Question: I am running XAMPP Server V. 3.2.1 on my windows.
I have .htaccess file having the following code:
'''
RewriteEngine On
RewriteCond %{REQUEST_FILENAME} !-f
RewriteCond %{REQUEST_FILENAME} !-d
RewriteRule ^([^/]+)/([^/]+)/?$ /?cmd=$1&caseSno=$2 [NC,L]
RewriteCond %{REQUEST_FILENAME} !-f
RewriteCond %{REQUEST_FILENAME} !-d
RewriteRule ^(.+)/?$ /?cmd=$1 [NC,L]
'''
It working fine for me with two parameters in url and can rewrite my
'''
?cmd=page_name&id=34
'''
like this
'''
localhost/home/34
'''
Now, i am trying to access my other pages which are situated in subdirectory. structure of my directory is here:
'''
Please view the following image for directory structure
'''

Please help me in this i am beginner with .htaccess
Thanks in advance
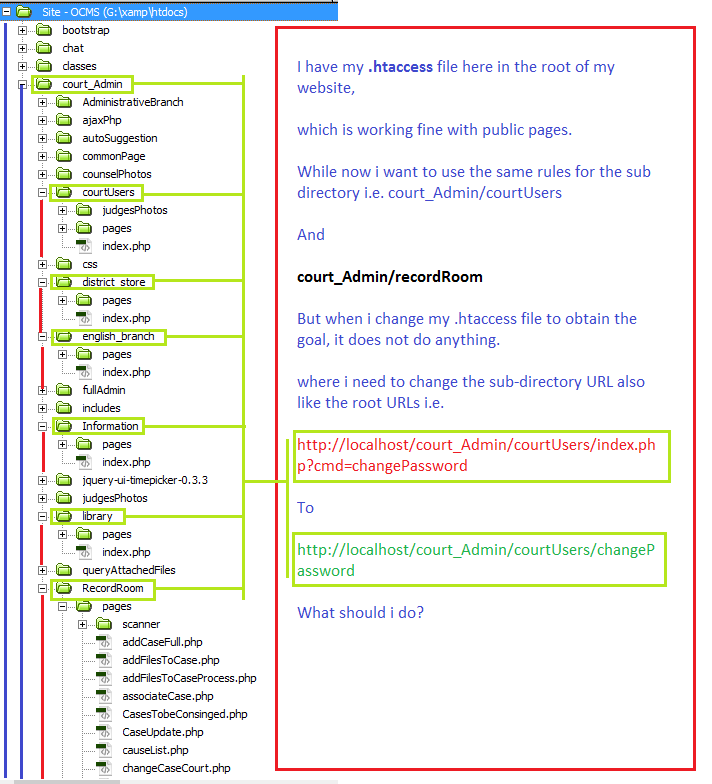
Answer: Place this rule inside '/court_Admin/courtUsers/.htaccess':
'''
RewriteEngine On
RewriteBase /court_Admin/courtUsers/
RewriteCond %{REQUEST_FILENAME} !-f
RewriteCond %{REQUEST_FILENAME} !-d
RewriteRule ^(.+?)/?$ ?cmd=$1 [QSA,L]
'''